Question: I have a image view and text views in my layout and it looks like this

How can i fill the empty space with the text? i have used 'android:layout_toRightOf="@+id/movie_image"' to get the text next to the image but it does not fill the empty space when the image is over.
My code
'''
<RelativeLayout
android:id="@+id/upperPart"
android:layout_width="match_parent"
android:layout_height="wrap_content"
>
<ImageView
android:id="@+id/movie_image"
android:layout_width="wrap_content"
android:layout_height="wrap_content"
android:layout_gravity="left"
android:layout_marginLeft="5dp"
android:layout_marginTop="5dp"
android:src="@drawable/ic_launcher"
android:scaleType="fitXY"/>
<TextView
android:id="@+id/title_movie"
android:layout_width="wrap_content"
android:layout_height="wrap_content"
android:layout_marginLeft="5dp"
android:layout_marginRight="5dp"
android:layout_toRightOf="@+id/movie_image"
android:text="@string/temp_title"
android:textSize="18dp"
android:textStyle="bold" />
<TextView
android:id="@+id/description_movie"
android:layout_width="wrap_content"
android:layout_height="wrap_content"
android:layout_marginLeft="5dp"
android:layout_marginTop="5dp"
android:text="@string/moviedescription"
android:layout_toRightOf="@+id/movie_image"
android:layout_below="@+id/title_movie"
android:textSize="14dp"
/>
</RelativeLayout>
'''
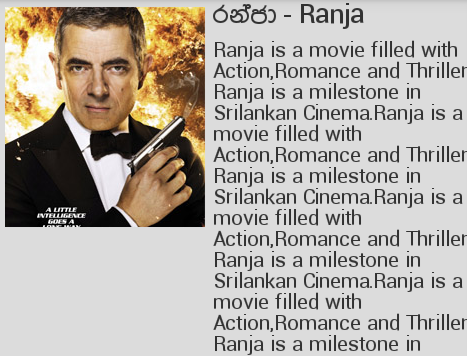
Answer: Android's default TextView is not supported justificatoin.. and spanning with image view..
You need to check below example where you find what you needed for spanning image and text..
<URL>